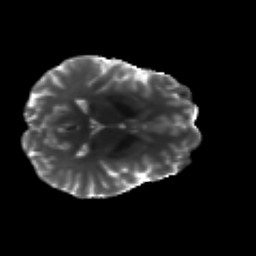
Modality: T2w
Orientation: axial
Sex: female
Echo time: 0.114 s